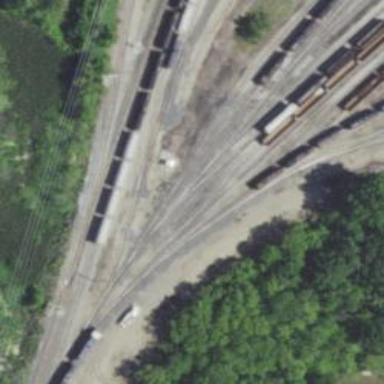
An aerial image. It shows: Railway yard used for servicing trains.